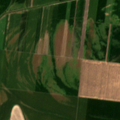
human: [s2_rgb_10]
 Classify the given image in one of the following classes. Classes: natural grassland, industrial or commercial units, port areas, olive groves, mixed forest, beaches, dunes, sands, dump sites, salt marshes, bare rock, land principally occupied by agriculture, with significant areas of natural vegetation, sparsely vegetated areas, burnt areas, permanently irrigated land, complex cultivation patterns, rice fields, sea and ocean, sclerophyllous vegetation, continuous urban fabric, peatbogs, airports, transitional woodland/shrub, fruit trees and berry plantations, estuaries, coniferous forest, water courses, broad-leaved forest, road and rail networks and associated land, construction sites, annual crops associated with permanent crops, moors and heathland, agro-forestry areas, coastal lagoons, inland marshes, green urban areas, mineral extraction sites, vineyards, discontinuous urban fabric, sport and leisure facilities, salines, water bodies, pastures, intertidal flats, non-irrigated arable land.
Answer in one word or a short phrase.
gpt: non-irrigated arable land